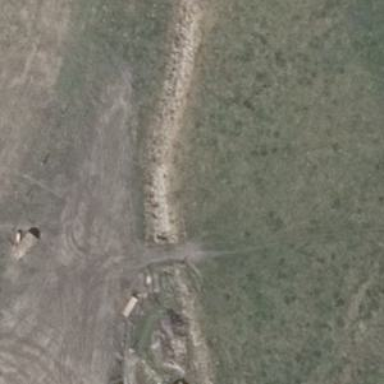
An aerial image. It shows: Culvert tunnel.